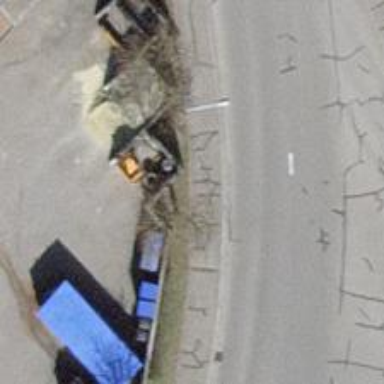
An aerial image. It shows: Recycling container for recycling.